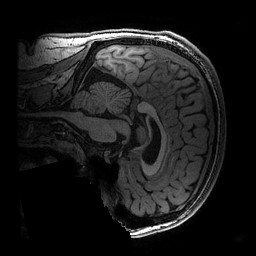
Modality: T1w
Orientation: sagittal
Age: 20
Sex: male
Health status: ill
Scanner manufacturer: ge
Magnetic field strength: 3 T
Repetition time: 0.007664 s
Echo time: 0.00342 s